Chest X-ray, AP view. Patient: 49 years old, sex M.
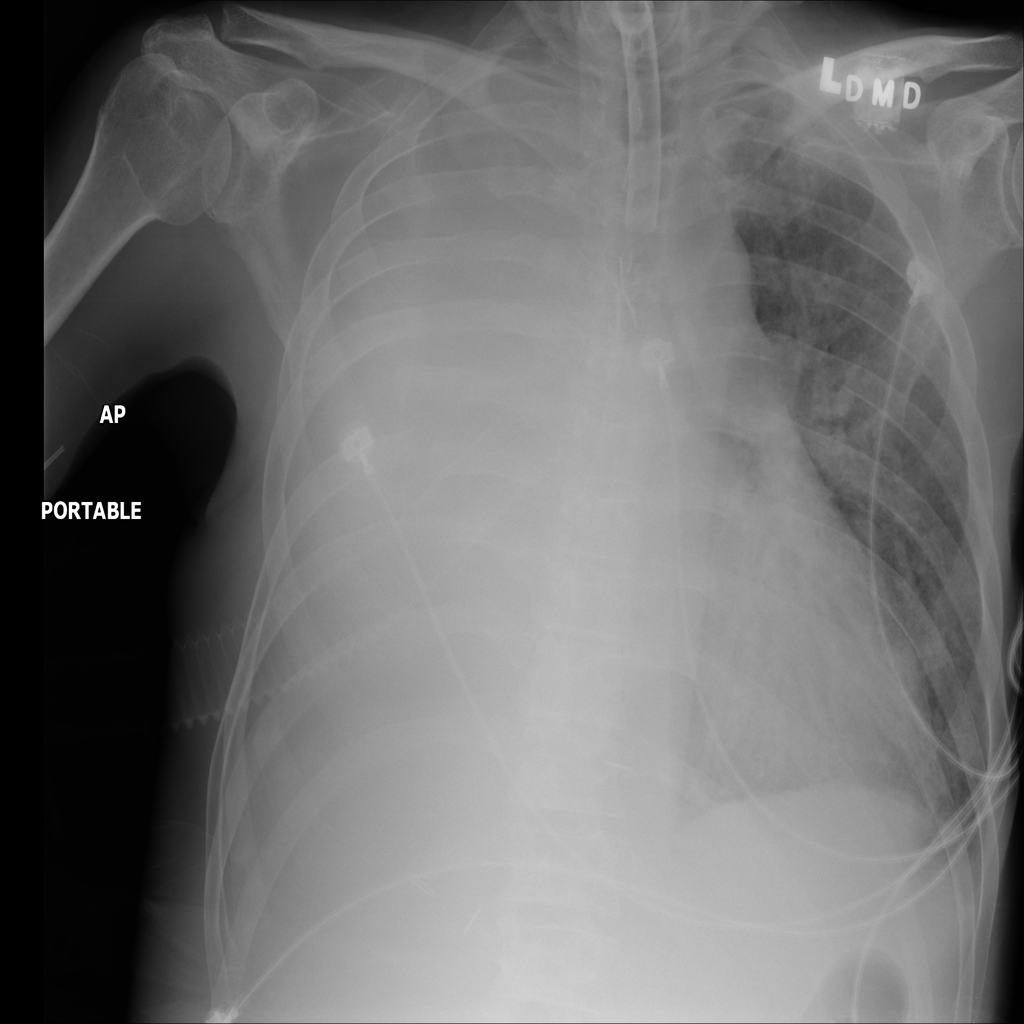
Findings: Infiltration